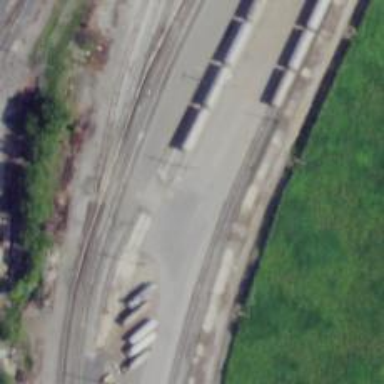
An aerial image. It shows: Railway yard.